Interaction volume radius: 5 \u00c5
Interaction volume height: 10 \u00c5
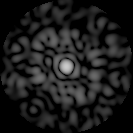
Disorder parameter: 0.8616